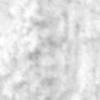
Label: no_change